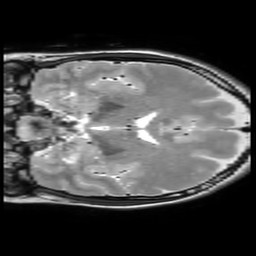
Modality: T2w
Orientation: coronal
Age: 23
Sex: female
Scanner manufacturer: philips
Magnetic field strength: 3 T
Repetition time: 3 s
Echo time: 0.08 s